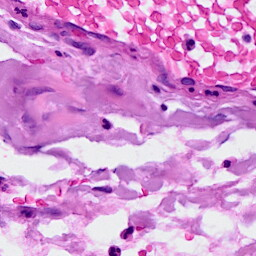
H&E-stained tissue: Breast